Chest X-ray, PA view. Patient: 52 years old, sex M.
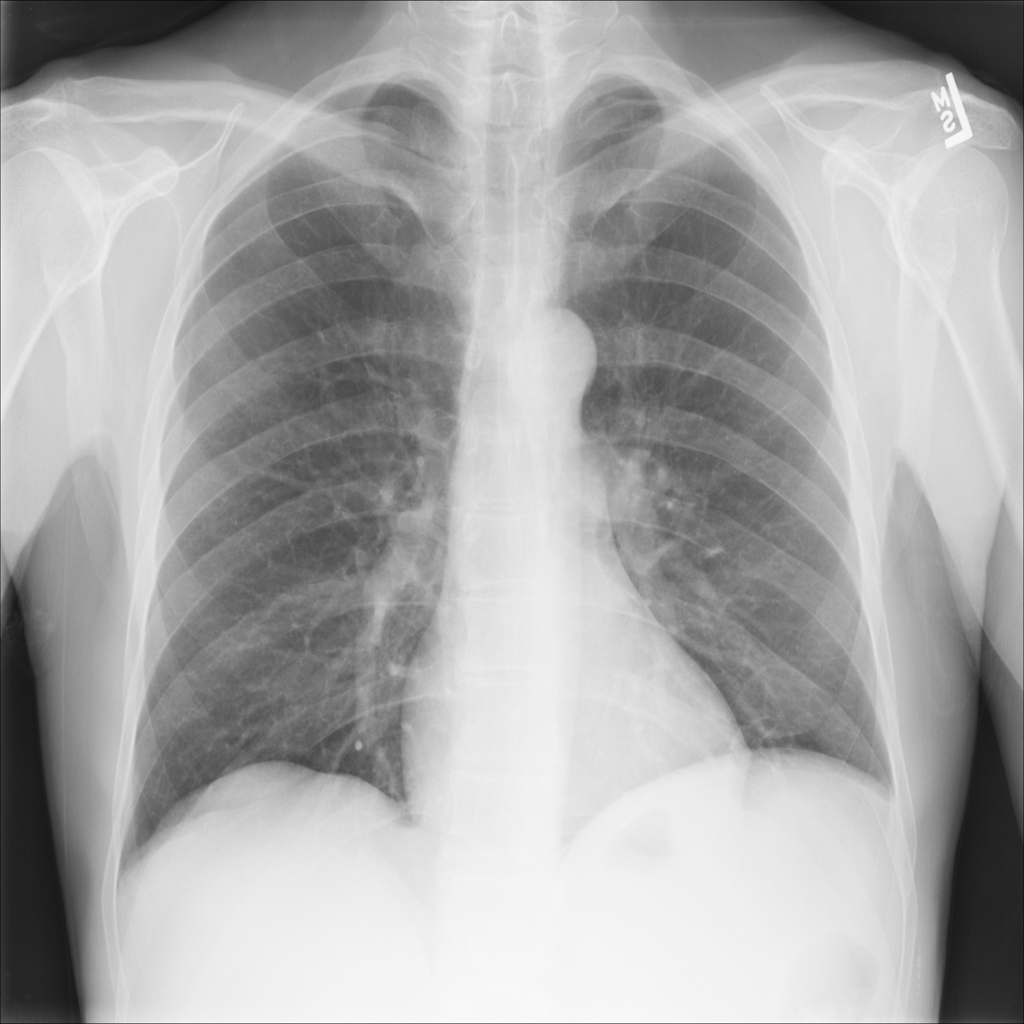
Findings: No Finding